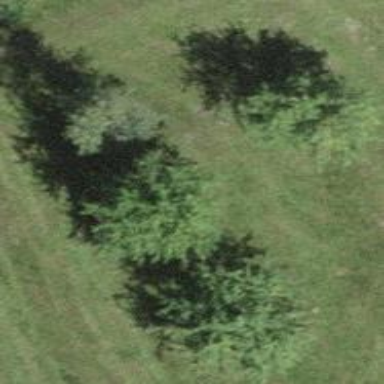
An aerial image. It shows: Single tag "natural: tree."